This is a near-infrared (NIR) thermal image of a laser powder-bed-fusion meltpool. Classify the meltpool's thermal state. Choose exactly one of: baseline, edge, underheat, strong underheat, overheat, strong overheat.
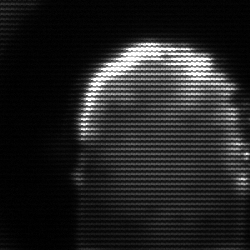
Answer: baseline